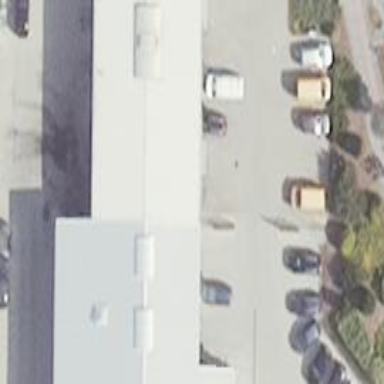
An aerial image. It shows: Building used as car repair shop.